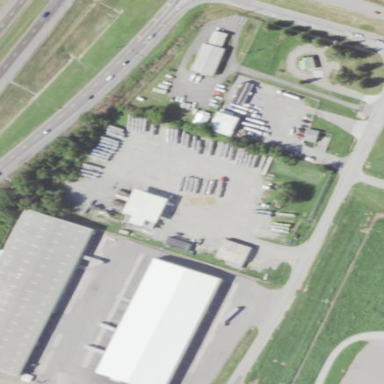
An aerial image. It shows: Commercial area.